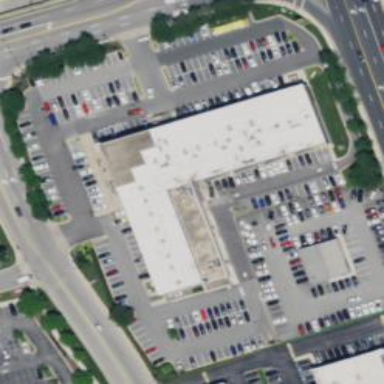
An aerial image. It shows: Retail area.